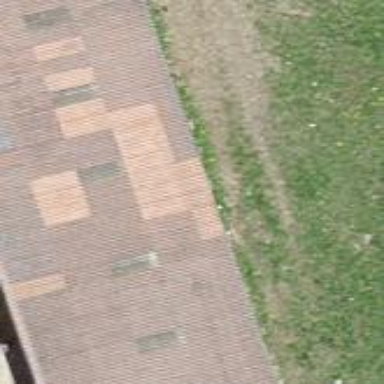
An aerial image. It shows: View of roof of building.